Question: I have headers/details in the jasper reports studio. everything about this works wonderful minus one annoying thing I have to constantly line up the column headers with the details to make the alignments act correctly... even though i match the alignment exactly in the designer.
This is probably because I have a different font style on Header versus detail... or something? I'm not sure.
I can workaround the issue by manually tweaking X-coords, export the report, make sure they line up, until it looks nice... resulting in a designer like this:

Notice how I moved the values in the band to the left so that the report with actual values lines up the columns correctly.
I must just be doing something wrong right? Why do I have to do this manual tweak to get things to look ok?
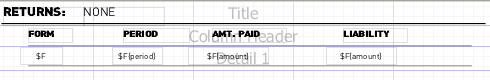
Answer: I had the same issue when using Jaspersoft Studio.
I'd recommend you to use instead, it's much more convenient for JRXML development and does not have this annoying issue in fields alignment.